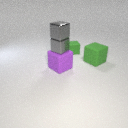
small gray metal cube below small gray metal cube